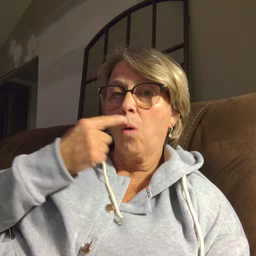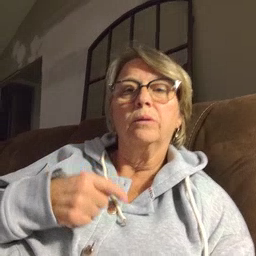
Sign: mouth